Question: I have a GWT application with a viewport that shows a part of an element map. On the element map are div elements. The user can drag and move on the viewport (not on the elements). If the user drag and move on the viewport than he can move the viewport to all directions. This means that another part of the element map will be displayed. The browser position of the viewport remains unchanged, only the element map moves on drap and move of the viewport.

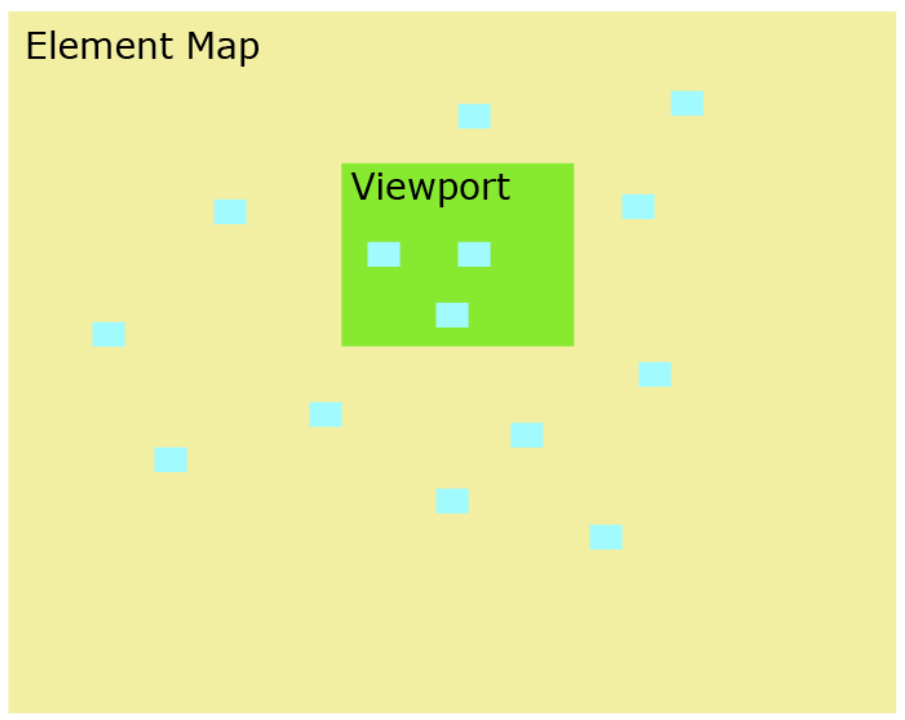
Answer: Place the widget by using method 'setWidgetPosition'. To move a views within the viewport, updated them position -
'''
public class Viewport extends AbsolutePanel {
private static final String DEFAULT_MOUSE_DOWN_CURSOR = "moveCursor";
private static final String DEFAULT_MOUSE_DRAG_CURSOR = "pointerCursor";
private final FocusPanel panel = new FocusPanel();
private String mouseDownCursor = DEFAULT_MOUSE_DOWN_CURSOR;
private String mouseDragCursor = DEFAULT_MOUSE_DRAG_CURSOR;
private Widget view = null;
private boolean dragging = false;
private int xOffset, yOffset;
private boolean eventPreviewAdded = false;
private static EventPreview preventDefaultMouseEvents = new EventPreview() {
public boolean onEventPreview(Event event) {
switch (DOM.eventGetType(event)) {
case Event.ONMOUSEDOWN:
case Event.ONMOUSEMOVE:
DOM.eventPreventDefault(event);
}
return true;
}
};
public Viewport() {
add(panel);
panel.addMouseListener(new MouseListenerAdapter() {
public void onMouseEnter() {
DOM.addEventPreview(preventDefaultMouseEvents);
}
public void onMouseLeave() {
DOM.removeEventPreview(preventDefaultMouseEvents);
}
public void onMouseDown(Widget widget, int x, int y) {
dragging = true;
xOffset = x;
yOffset = y;
DOM.setCapture(panel.getElement());
}
public void onMouseMove(Widget widget, int x, int y) {
if (dragging) {
removeStyleName(mouseDownCursor);
addStyleName(mouseDragCursor);
int newX = x + getWidgetLeft(panel) - xOffset;
int newY = y + getWidgetTop(panel) - yOffset;
setWidgetPosition(panel, newX, newY);
}
}
public void onMouseUp(Widget widget, int x, int y) {
if (dragging) {
dragging = false;
removeStyleName(mouseDownCursor);
removeStyleName(mouseDragCursor);
DOM.releaseCapture(panel.getElement());
}
}
});
}
public String getMouseDownCursor() {
return mouseDownCursor;
}
public void setMouseDownCursor(String mouseDownCursor) {
this.mouseDownCursor = mouseDownCursor;
}
public String getMouseDragCursor() {
return mouseDragCursor;
}
public void setMouseDragCursor(String mouseDragCursor) {
this.mouseDragCursor = mouseDragCursor;
}
public Widget getView() {
return view;
}
public void setView(Widget view) {
this.view = view;
panel.setWidget(view);
}
}
'''
See <URL>
---
More examples -
- <URL>
Look at <URL> book, which I recommend to you. There are step by step instructions for what you want to do.